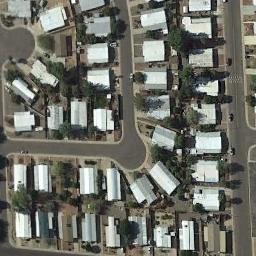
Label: mobile_home_park